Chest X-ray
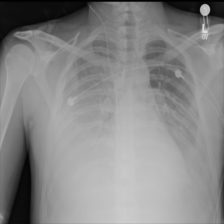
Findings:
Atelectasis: negative
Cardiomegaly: negative
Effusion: positive
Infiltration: negative
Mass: negative
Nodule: negative
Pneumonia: negative
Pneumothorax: negative
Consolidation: negative
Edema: negative
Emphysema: negative
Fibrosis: negative
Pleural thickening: negative
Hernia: negative